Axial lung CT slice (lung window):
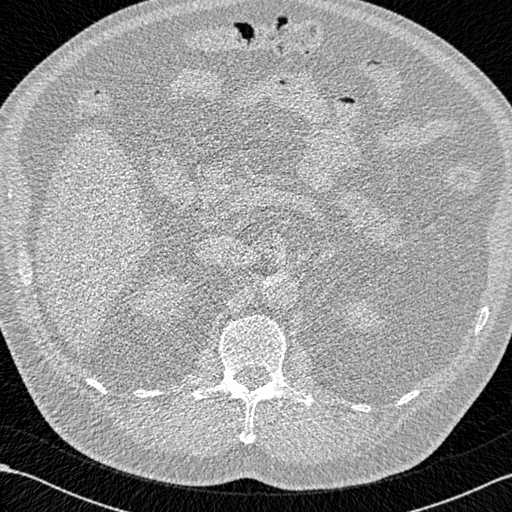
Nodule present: no